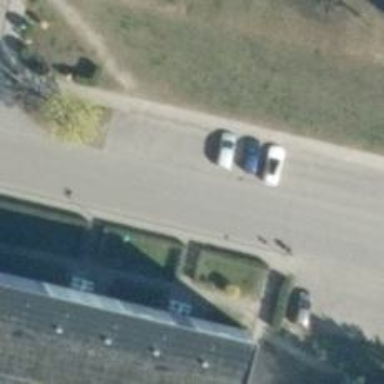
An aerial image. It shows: Asphalt footway.